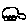
Label: car